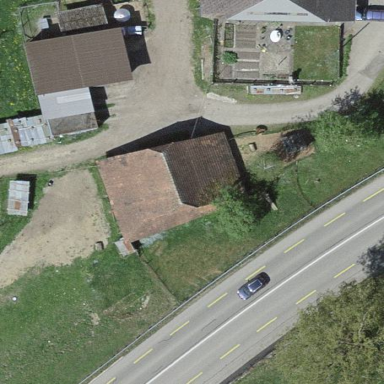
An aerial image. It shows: Rural barn.